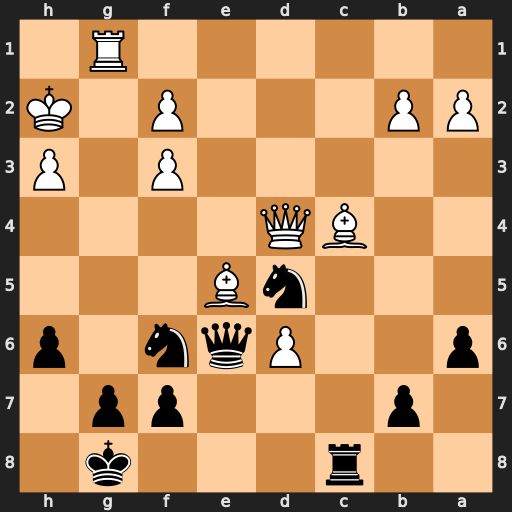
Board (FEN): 2r3k1/1p3pp1/p2Pqn1p/3nB3/2BQ4/5P1P/PP3P1K/6R1
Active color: b
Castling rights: -
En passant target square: -
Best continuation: Rxc4 Qxc4 Qxe5+